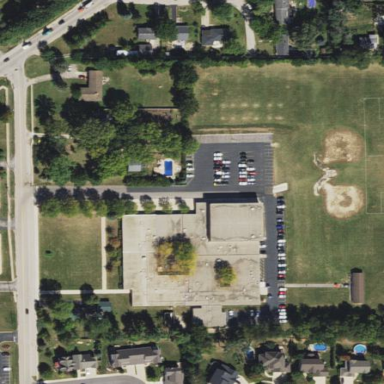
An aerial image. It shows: School used for education purposes.